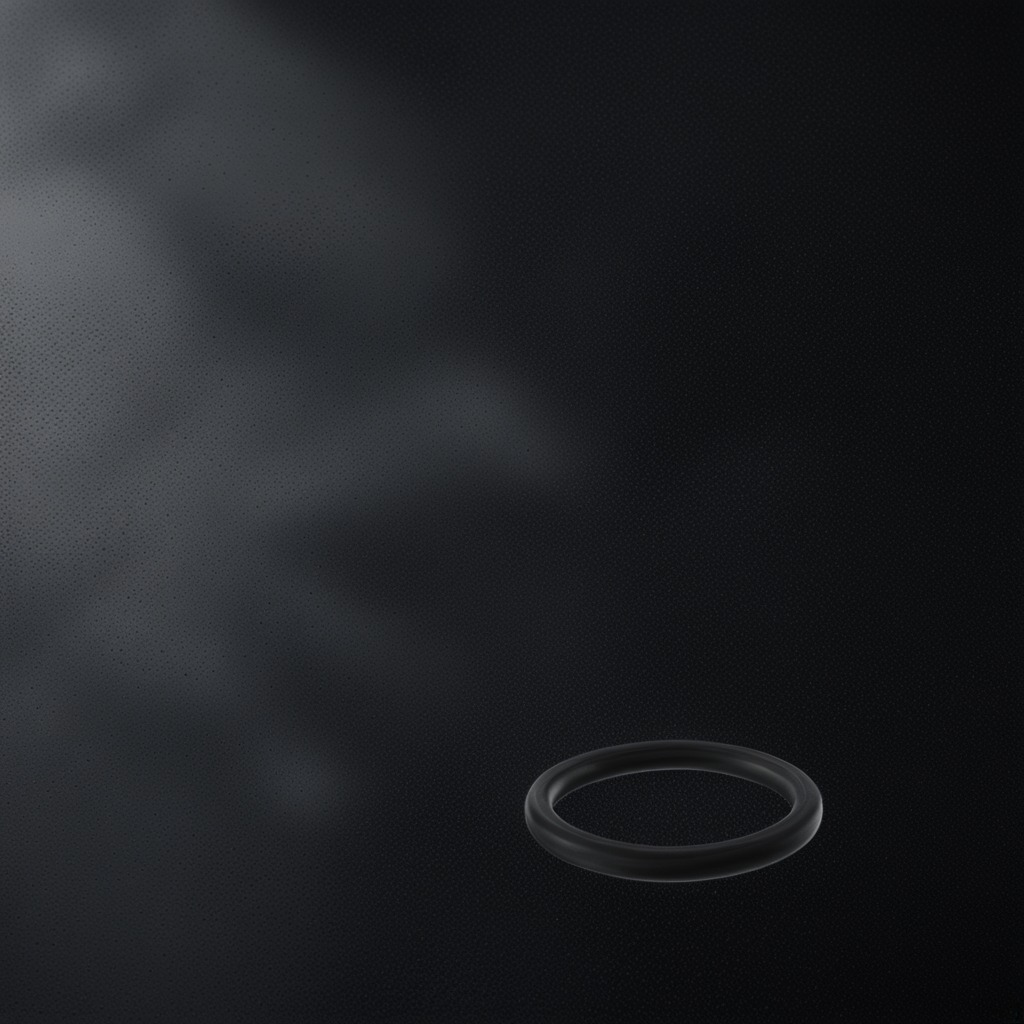
A rubber O-ring lies on the clean granite tabletop inside a workshop at night.